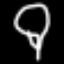
Label: leaf